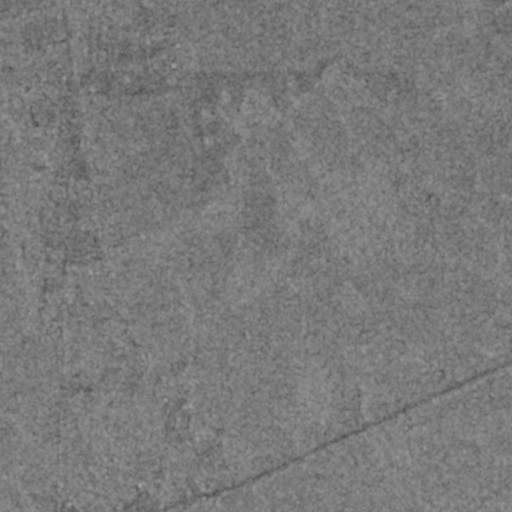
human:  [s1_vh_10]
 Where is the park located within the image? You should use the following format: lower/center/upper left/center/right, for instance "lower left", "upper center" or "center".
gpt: The park is located in the lower left of the image.
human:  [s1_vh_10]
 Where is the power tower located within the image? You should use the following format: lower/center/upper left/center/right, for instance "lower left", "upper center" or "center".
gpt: There is no power tower in the image.

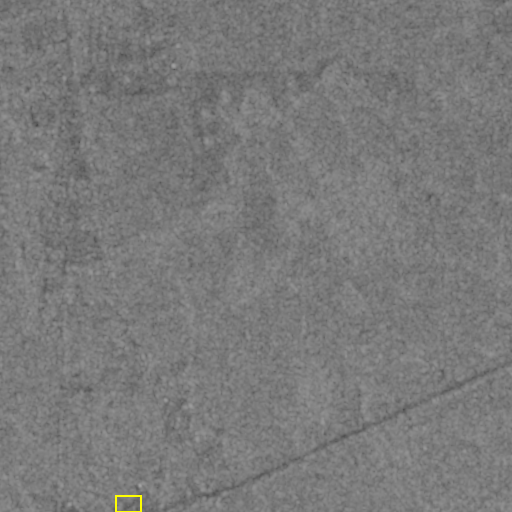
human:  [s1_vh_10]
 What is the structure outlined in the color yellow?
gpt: The structure outlined in yellow is a park.
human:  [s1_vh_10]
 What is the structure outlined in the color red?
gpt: There is no red outline.